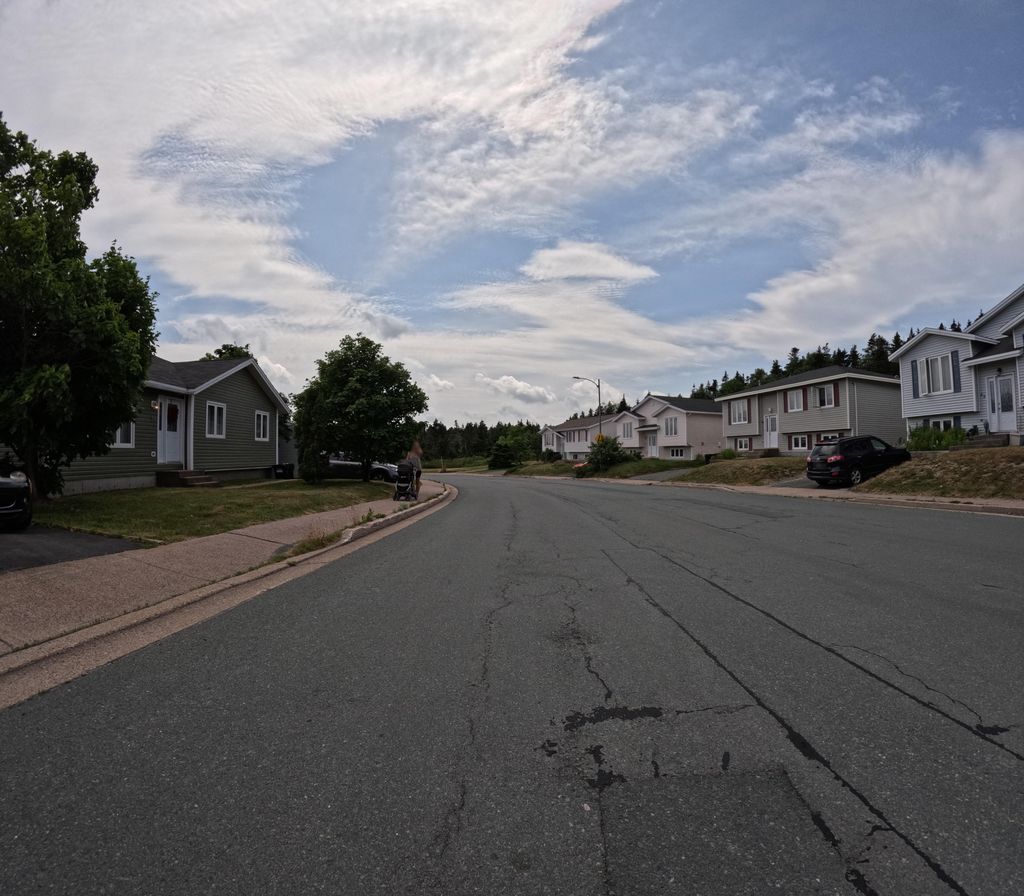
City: st_johns